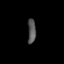
Tissue: skin
Cell type: Others
Senescence score: 0.7592
Nuclear area (px): 196
Mean DAPI intensity: 84.092